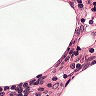
Metastatic tissue present: no